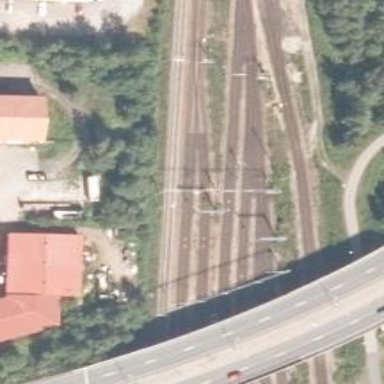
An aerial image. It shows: Railway signal.